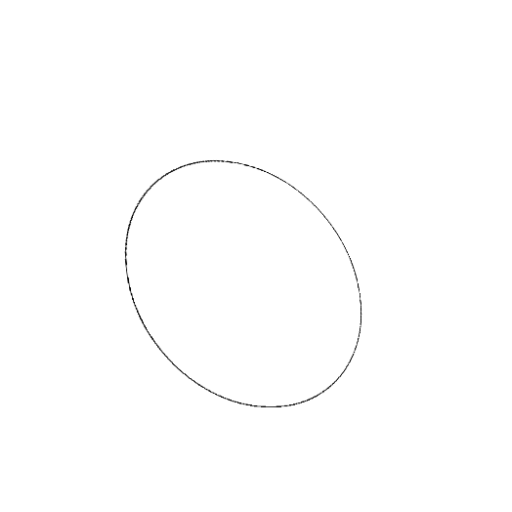
Crossing number: 0